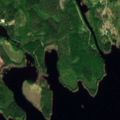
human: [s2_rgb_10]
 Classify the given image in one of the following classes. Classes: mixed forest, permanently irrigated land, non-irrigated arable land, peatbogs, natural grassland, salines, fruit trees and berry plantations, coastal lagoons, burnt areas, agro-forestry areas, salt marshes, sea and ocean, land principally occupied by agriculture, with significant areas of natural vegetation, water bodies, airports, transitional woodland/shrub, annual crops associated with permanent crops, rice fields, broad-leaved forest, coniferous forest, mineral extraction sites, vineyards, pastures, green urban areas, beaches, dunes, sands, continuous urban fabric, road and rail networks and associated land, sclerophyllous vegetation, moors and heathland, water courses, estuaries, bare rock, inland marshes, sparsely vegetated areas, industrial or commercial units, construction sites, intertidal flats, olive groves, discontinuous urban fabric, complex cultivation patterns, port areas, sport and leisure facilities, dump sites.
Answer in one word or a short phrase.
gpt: land principally occupied by agriculture, with significant areas of natural vegetation, coniferous forest, mixed forest, transitional woodland/shrub, water bodies